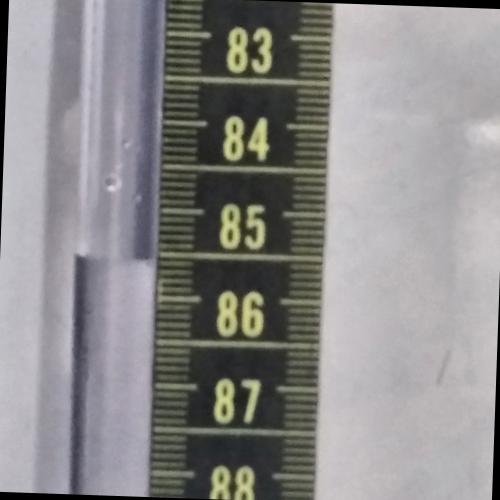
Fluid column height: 85.5 cm